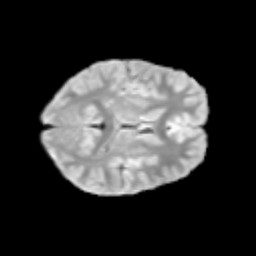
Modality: T2w
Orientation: axial
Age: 12
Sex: male
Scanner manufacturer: siemens
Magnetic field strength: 3 T
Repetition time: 3.8 s
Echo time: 0.07 s